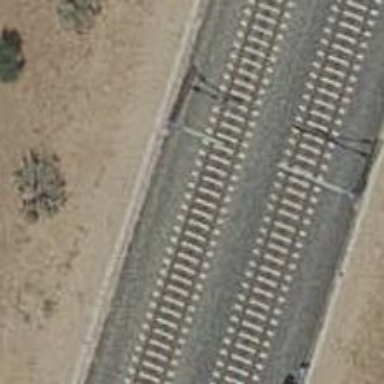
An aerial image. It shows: Electrified railway with contact line running along embankment.